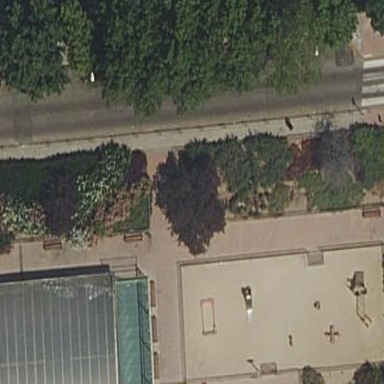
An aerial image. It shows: Garden with kerb border.